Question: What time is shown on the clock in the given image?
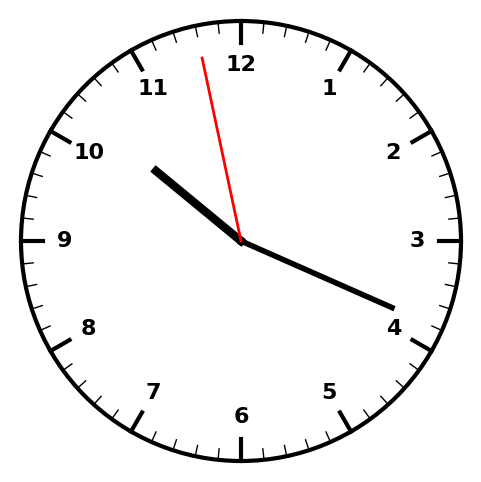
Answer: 10:18:58